Question: I am in the middle of building an app and have run into something I can't quite solve. The gist of it is that I have a view that allows the user to turn off/on filters. I currently have these filters linked to an NSObject called Filter. The filter object has the following properties:
'''
@property (nonatomic, strong) NSString *activity;
@property (nonatomic, strong) NSString *mileage;
@property (nonatomic, assign) BOOL pets;
@property (nonatomic, assign) BOOL accessibility;
@property (nonatomic, assign) BOOL fee;
'''
Below is what the Filter view looks like:

Then I have Trail objects which contain the following properties:
'''
@property (nonatomic, strong) NSString *name;
@property (nonatomic, strong) NSMutableArray *activities;
@property (nonatomic, strong) NSString *miles;
@property (nonatomic, assign) BOOL pets;
@property (nonatomic, assign) BOOL accessibility;
@property (nonatomic, assign) BOOL fee;
'''
What I am having problems with somehow creating a dynamic if statement so that if certain filters are turned on or not nil (say activity, pets, mileage) then a for loop would go through all of my trail objects and compare their properties to the selected filters. If the Trail objects' filters (in this example activity, pets and mileage) don't match the filter objects then they aren't added to the new array. So the issue I cant solve is creating an if statement that only includes the filters that have been turned on:
'''
if( (selectedFilter1 == trailProperty1) && (selectedFilter2 == trailProperty2) etc...)
'''
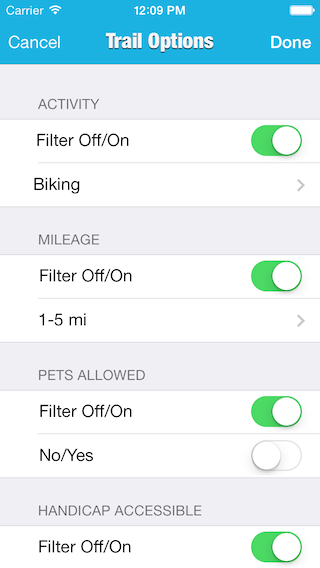
Answer: It would be best if you have 5 additional booleans where you have the state of your switches and have something like this
'''
BOOL match = true;
if (filterOn1)
{
match &= (selectedFilter1 == trailProperty1);
}
if (filterOn2)
{
match &= (selectedFilter2 == trailProperty2);
}
...
'''
I'm assuming 'trailPropertyX' is the value for the current item in your iteration loop